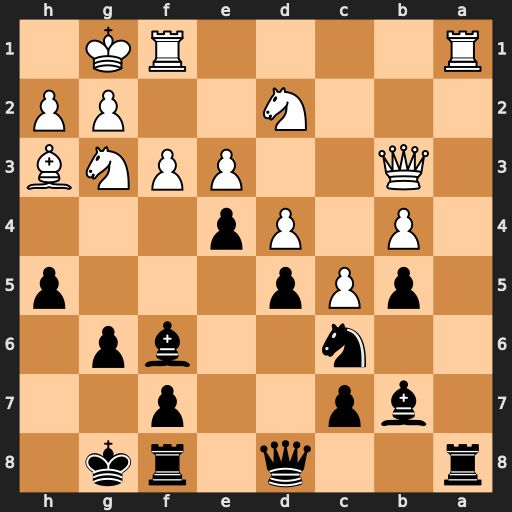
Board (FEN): r2q1rk1/1bp2p2/2n2bp1/1pPp3p/1P1Pp3/1Q2PPNB/3N2PP/R4RK1
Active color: b
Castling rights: -
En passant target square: -
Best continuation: Rxa1 Rxa1 Nxd4